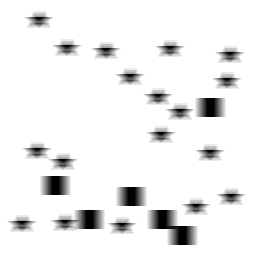
Squares: 6
Triangles: 0
Stars: 18
Total shapes: 24